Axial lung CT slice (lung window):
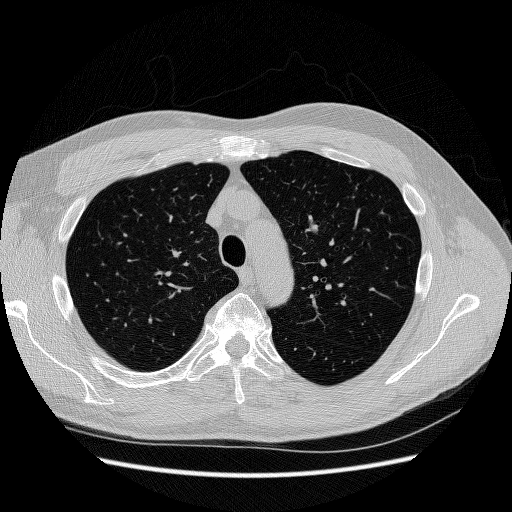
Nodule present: no